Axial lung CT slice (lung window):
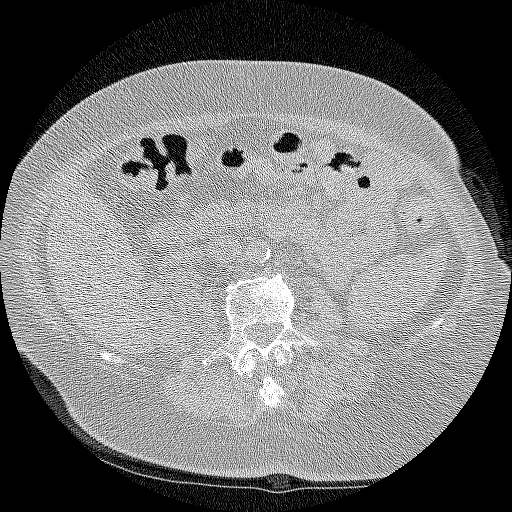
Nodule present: no